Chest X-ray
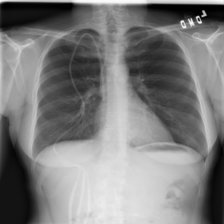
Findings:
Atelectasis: negative
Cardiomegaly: negative
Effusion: negative
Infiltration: negative
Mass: negative
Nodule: negative
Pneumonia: negative
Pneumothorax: negative
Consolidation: negative
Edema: negative
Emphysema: negative
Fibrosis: negative
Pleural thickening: negative
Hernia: negative